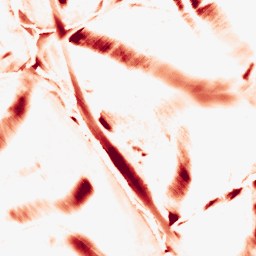
Category: morphological
Decomposition family: morphological_diamond
Decomposition parameters: operation: opening
radius: 20
Upsampling method: sinc_hamming
Upsampling parameters: scale: 2
kernel_size: 4
Upsampling scale: 2